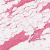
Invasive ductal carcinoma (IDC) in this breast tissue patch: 0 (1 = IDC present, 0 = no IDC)